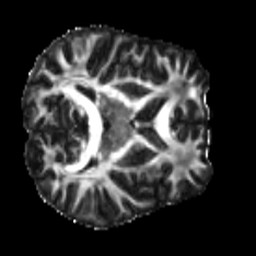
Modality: FA
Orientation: axial
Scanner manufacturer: siemens
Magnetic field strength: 3 T
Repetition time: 4 s
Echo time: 0.0594 s